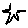
Label: star